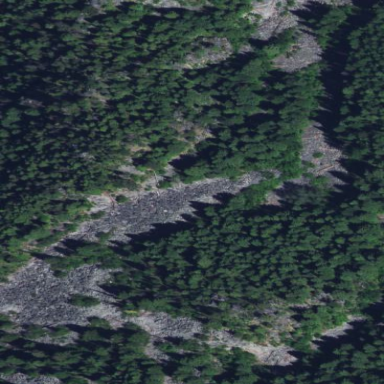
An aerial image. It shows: Natural scree.